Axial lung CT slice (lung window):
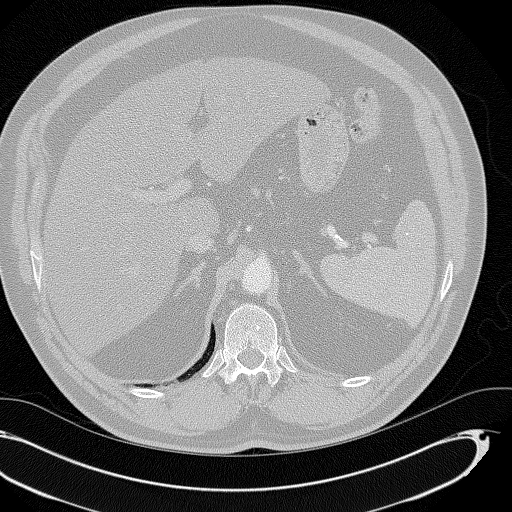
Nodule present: no